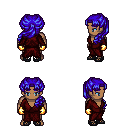
a pixel art fantasy rpg character, male body template, human, dark skin, red robe, teal pants, blue princess hairstyle, gold gloves, ghillies, four views (front, back, left, right), 2x2 character sprite sheet, small pixel art, hard edges, no anti-aliasing